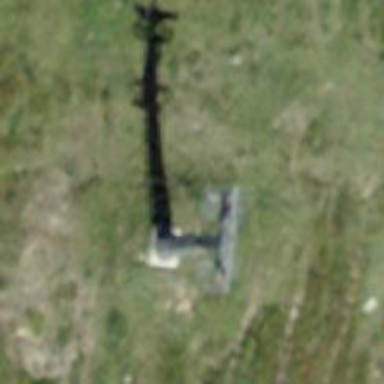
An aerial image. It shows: Pylon used for aerialway.